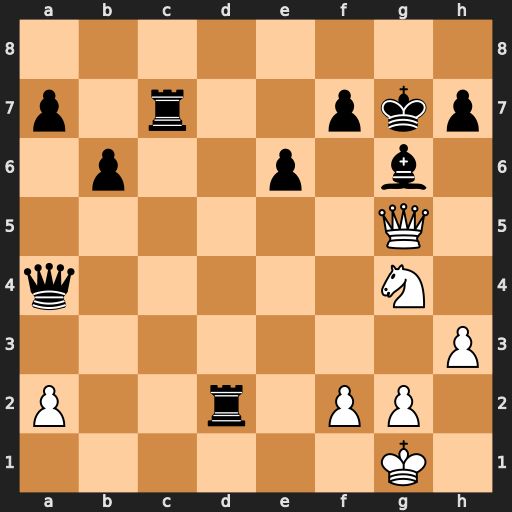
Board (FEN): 8/p1r2pkp/1p2p1b1/6Q1/q5N1/7P/P2r1PP1/6K1
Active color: w
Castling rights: -
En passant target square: -
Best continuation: Qh6+ Kg8 Nf6+ Kh8 Qf8#